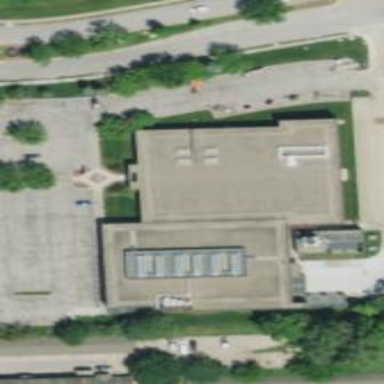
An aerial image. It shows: Office building.